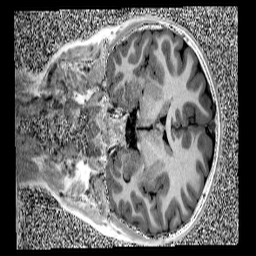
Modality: UNIT1
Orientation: coronal
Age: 10
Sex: male
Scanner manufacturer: siemens
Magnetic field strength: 3 T
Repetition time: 4 s
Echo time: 0.00299 s